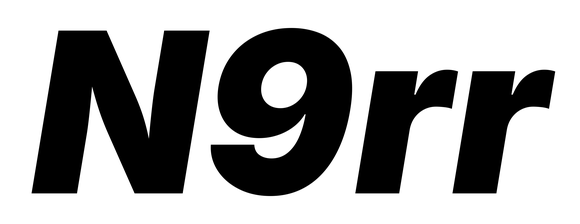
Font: Inter-Italic_Black_Italic